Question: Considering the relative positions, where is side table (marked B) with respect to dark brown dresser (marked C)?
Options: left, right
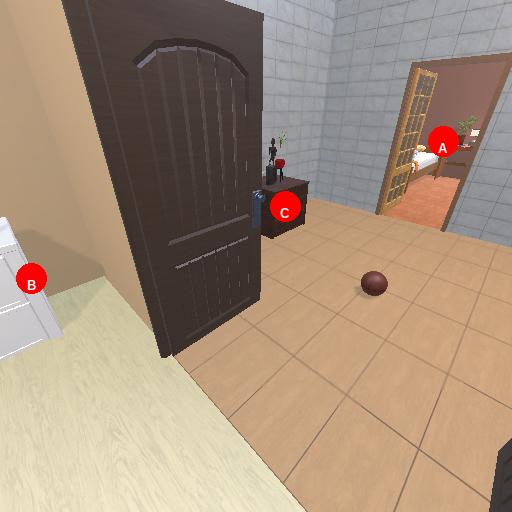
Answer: left